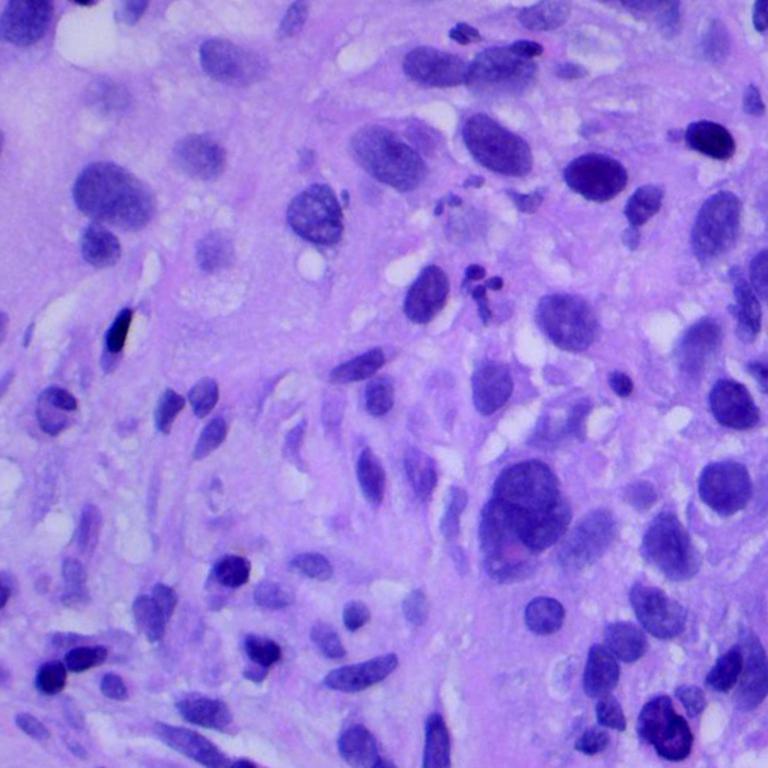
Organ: lung
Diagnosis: squamous carcinomas